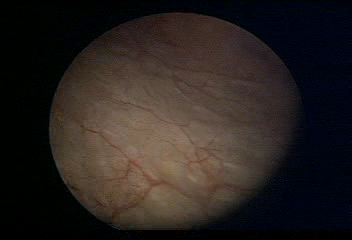
Modality: WLC
Class: Normal mucosa
Bladder cancer association: No